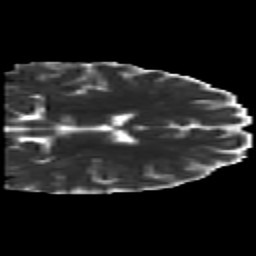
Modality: MD
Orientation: coronal
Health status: healthy
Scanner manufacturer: siemens
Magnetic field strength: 3 T
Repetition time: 10 s
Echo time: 0.092 s